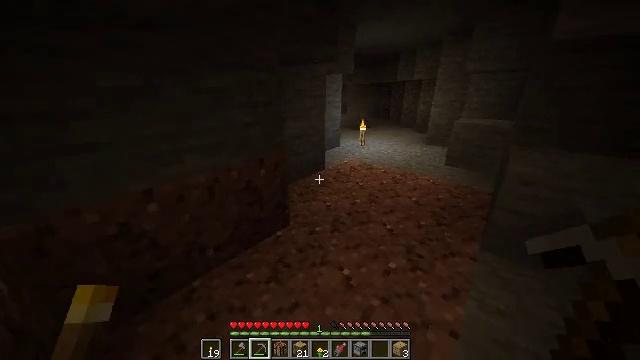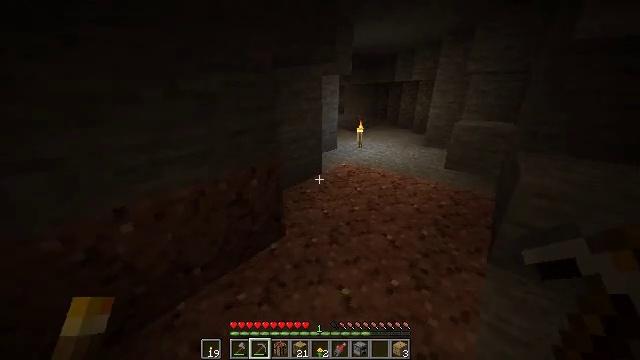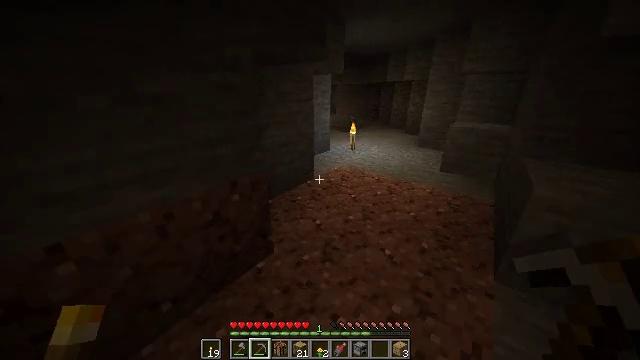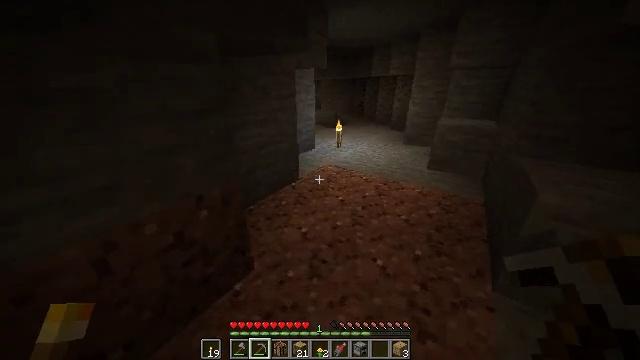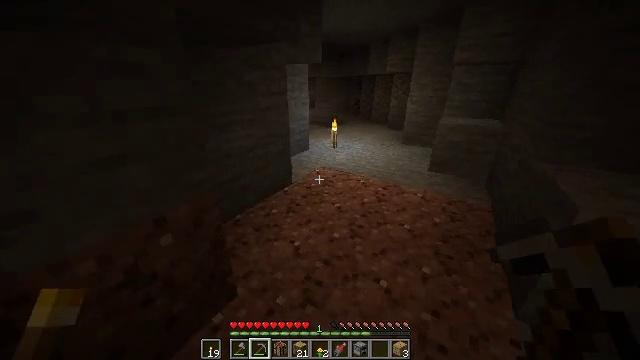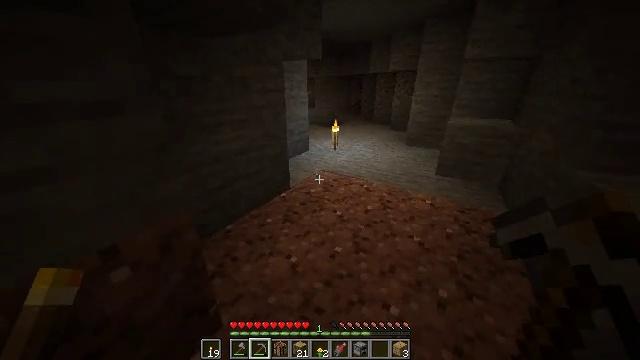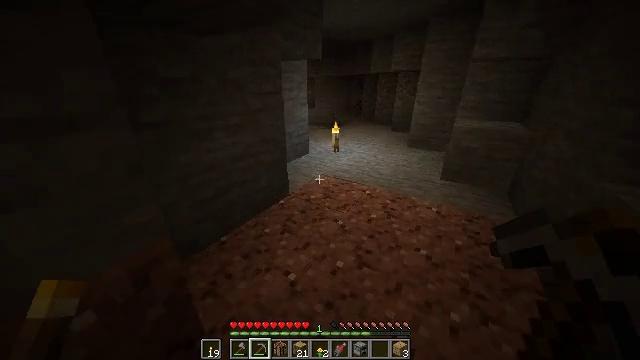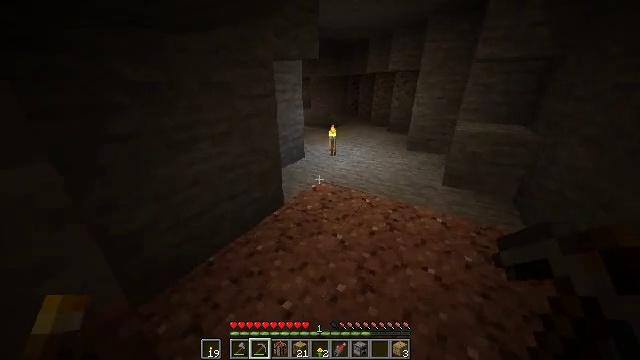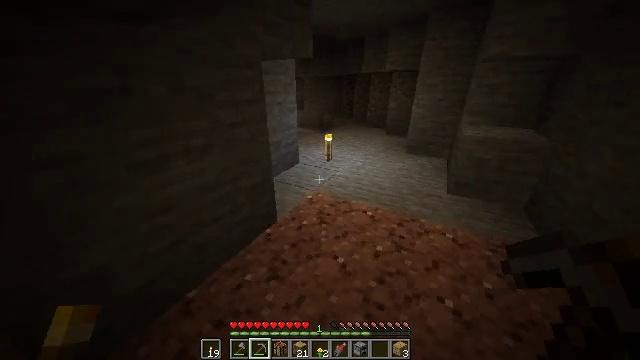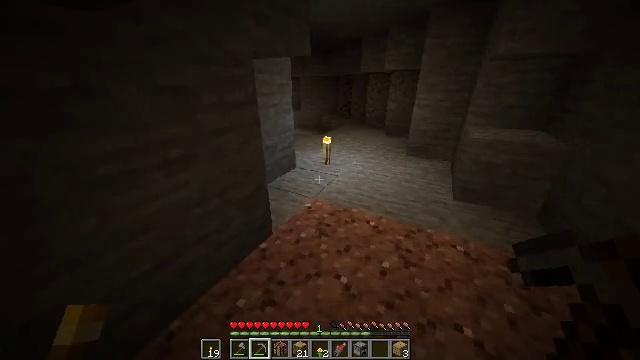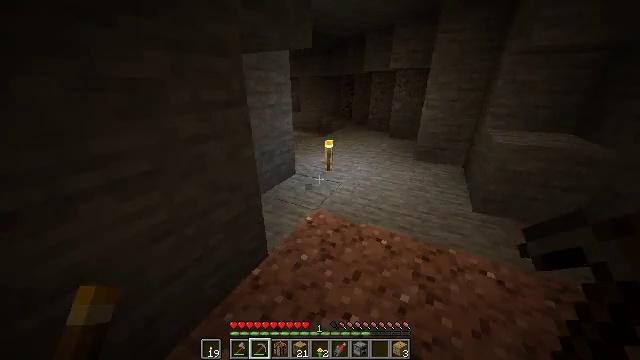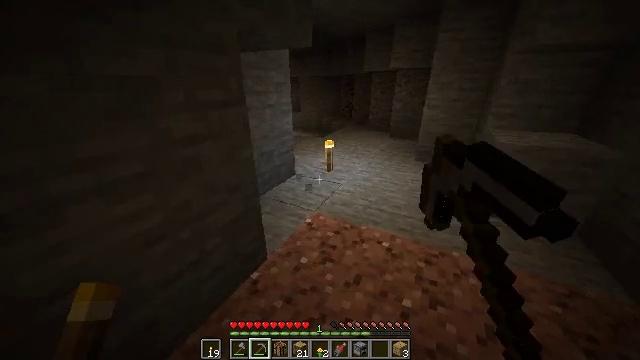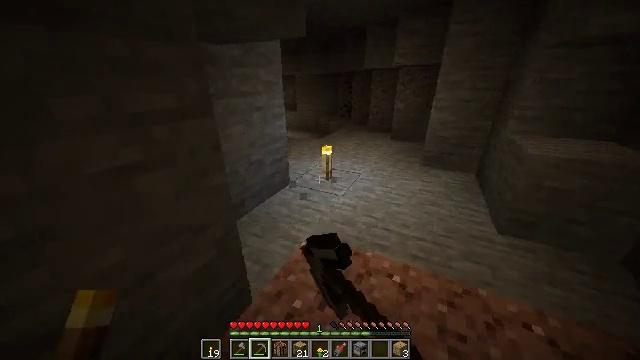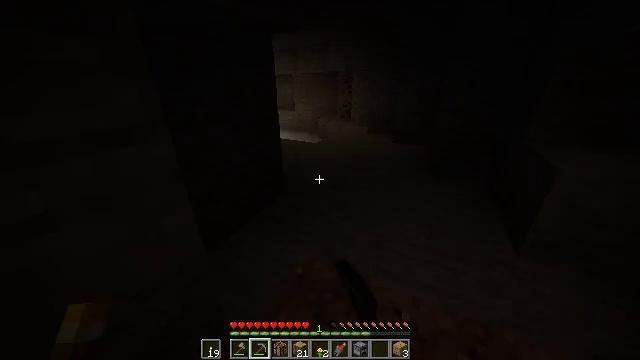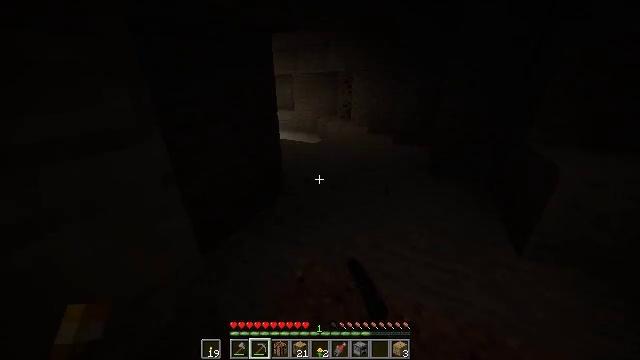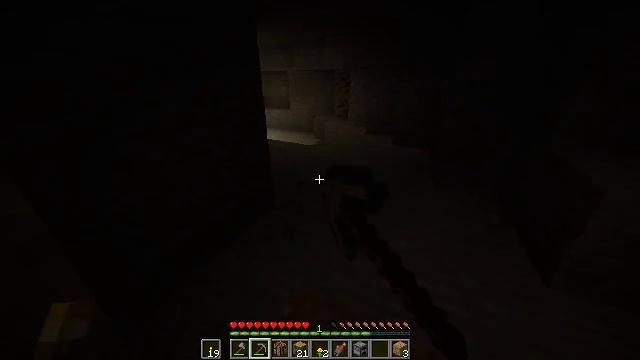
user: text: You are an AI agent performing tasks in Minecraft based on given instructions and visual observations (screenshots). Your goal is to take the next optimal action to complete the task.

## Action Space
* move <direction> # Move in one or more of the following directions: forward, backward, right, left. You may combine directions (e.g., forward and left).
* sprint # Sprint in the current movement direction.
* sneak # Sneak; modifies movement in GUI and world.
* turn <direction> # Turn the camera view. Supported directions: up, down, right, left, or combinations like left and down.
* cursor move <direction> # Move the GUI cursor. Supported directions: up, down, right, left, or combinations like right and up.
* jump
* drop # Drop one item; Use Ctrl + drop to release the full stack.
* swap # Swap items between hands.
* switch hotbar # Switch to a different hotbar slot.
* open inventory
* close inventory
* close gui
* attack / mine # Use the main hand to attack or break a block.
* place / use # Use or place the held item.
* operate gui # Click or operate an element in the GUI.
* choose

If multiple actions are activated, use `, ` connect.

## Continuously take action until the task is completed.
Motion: motion action
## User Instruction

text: Mine the torch on the wall.
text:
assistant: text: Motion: move forward, sprint
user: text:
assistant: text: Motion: move forward, sprint, turn right
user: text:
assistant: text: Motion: move forward, sprint, turn right and down
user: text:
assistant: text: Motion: move forward, sprint, turn right
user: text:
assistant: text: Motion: move forward, sprint
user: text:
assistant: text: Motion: move forward, sprint
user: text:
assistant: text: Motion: move forward, sprint, turn right
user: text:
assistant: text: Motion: move forward, sprint, turn right
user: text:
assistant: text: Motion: move forward, sprint
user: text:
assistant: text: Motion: move forward, sprint, attack / mine
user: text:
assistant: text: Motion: move forward, sprint, attack / mine
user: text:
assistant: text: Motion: move forward, sprint, attack / mine
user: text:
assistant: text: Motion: move forward, sprint, attack / mine
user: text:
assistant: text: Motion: move forward, sprint, attack / mine
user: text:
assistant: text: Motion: move forward, sprint, attack / mine
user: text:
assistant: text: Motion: move forward, sprint, turn down, attack / mine
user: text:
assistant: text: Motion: move forward, sprint, turn down, attack / mine
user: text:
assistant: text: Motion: move forward, sprint, turn down, attack / mine
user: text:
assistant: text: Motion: move forward, sprint, turn down, attack / mine
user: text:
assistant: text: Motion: move forward, sprint, turn down, attack / mine
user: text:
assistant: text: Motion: move forward, sprint, turn left, attack / mine
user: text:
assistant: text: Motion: move forward, sprint, attack / mine
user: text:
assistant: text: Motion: move forward, sprint, turn left, attack / mine
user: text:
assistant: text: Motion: move forward, sprint, attack / mine
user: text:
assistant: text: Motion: move forward, sprint, attack / mine
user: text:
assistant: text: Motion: move forward, sprint, turn left, attack / mine
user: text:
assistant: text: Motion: move forward, sprint, turn left, attack / mine
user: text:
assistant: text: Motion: move forward, sprint, turn left, attack / mine
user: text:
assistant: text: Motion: move forward, sprint, turn left, attack / mine
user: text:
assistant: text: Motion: move forward, sprint, turn left and up, attack / mine